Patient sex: M
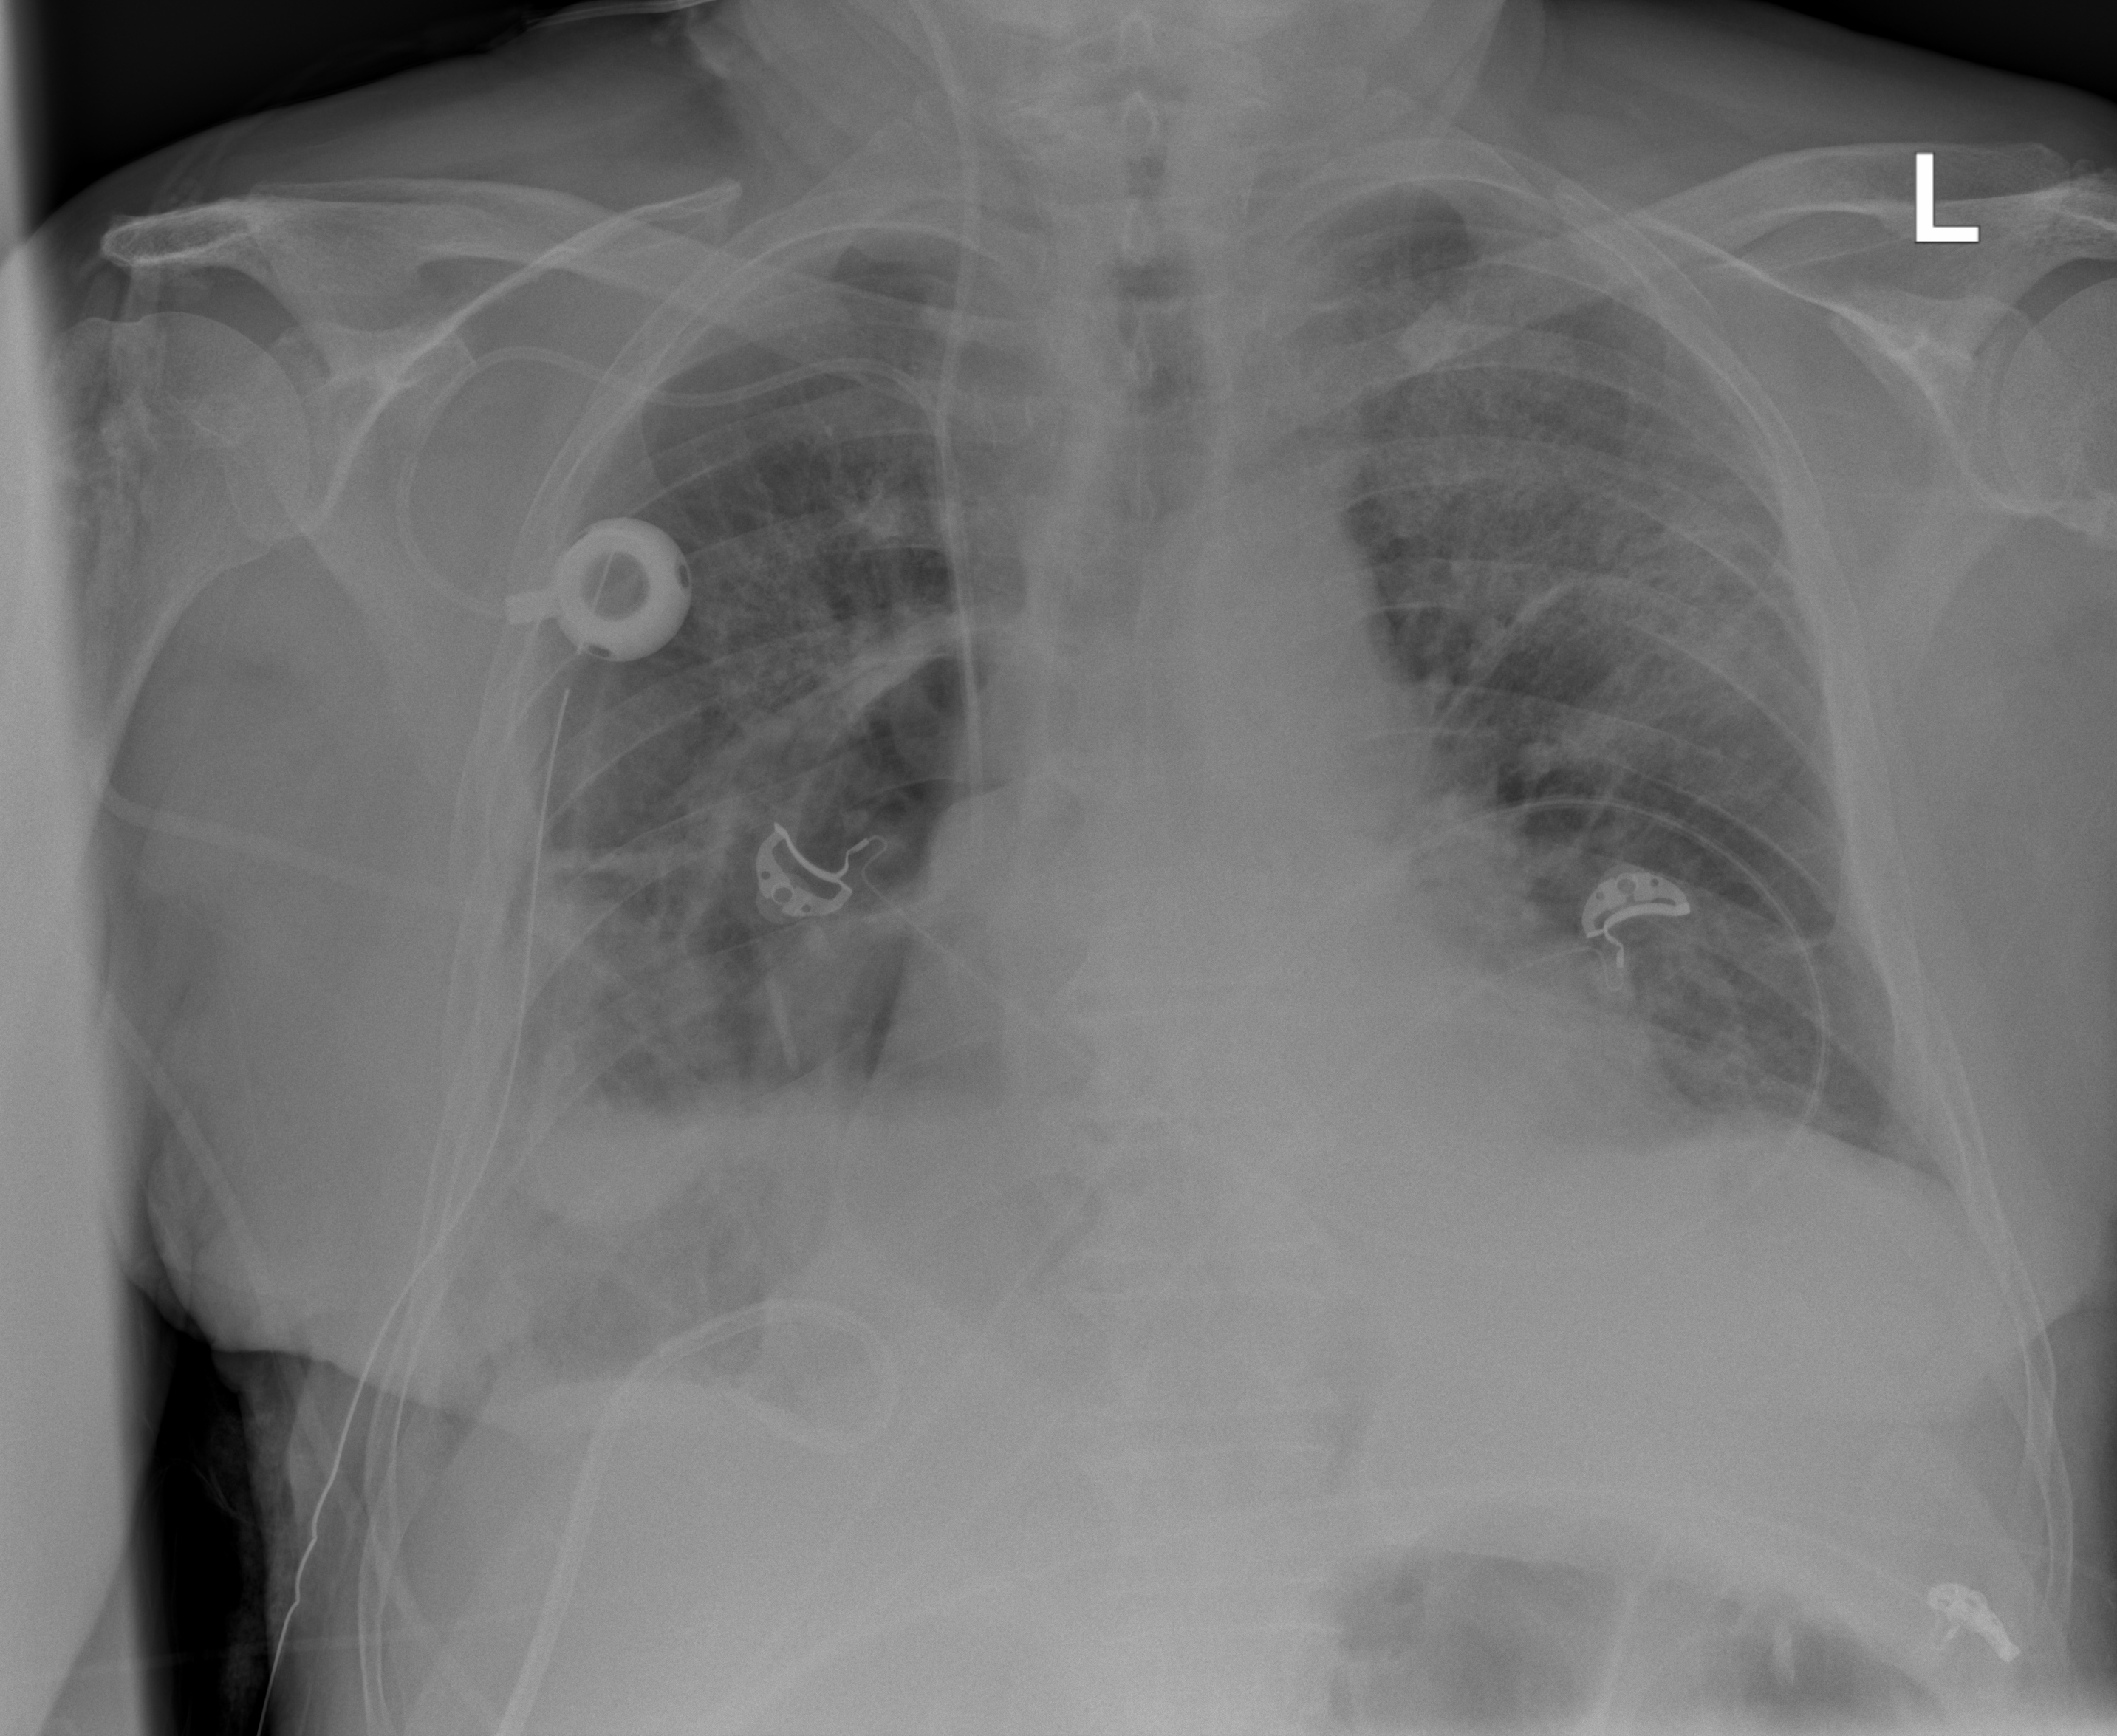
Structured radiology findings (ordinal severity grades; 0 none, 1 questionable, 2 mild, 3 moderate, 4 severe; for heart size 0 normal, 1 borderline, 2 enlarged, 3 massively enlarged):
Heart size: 2
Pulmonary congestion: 2
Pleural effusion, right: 2
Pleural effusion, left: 2
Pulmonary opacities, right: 2
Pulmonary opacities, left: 3
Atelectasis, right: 3
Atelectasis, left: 2